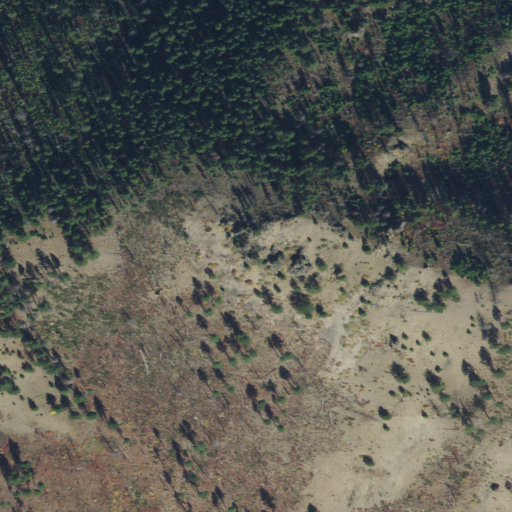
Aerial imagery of mountain in Idaho named Langdon Point containing evergreen forest and shrub